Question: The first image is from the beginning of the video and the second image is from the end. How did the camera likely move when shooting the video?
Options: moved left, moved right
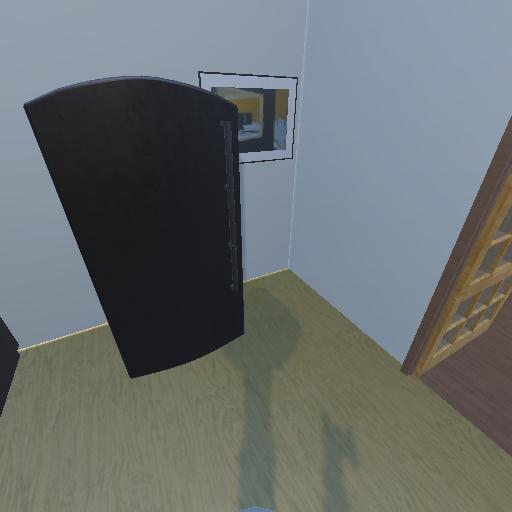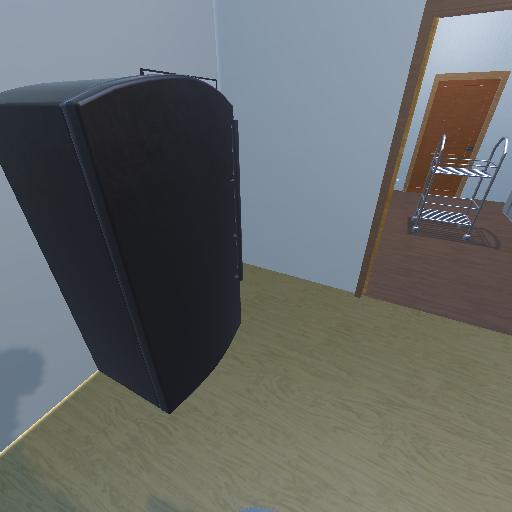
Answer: moved left